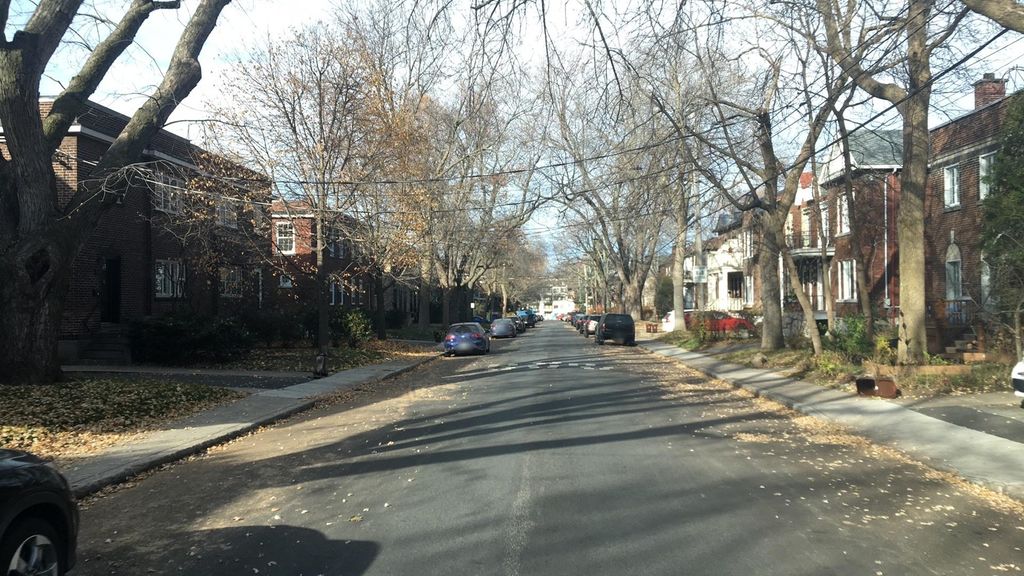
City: montreal